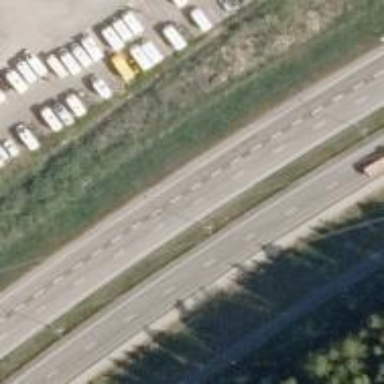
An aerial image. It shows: Asphalt road designated as trunk highway.